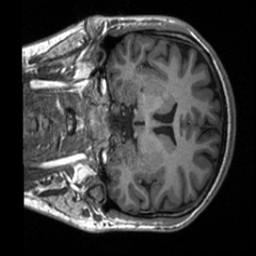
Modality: T1w
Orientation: coronal
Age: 21
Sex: female
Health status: healthy
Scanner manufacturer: siemens
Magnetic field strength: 3 T
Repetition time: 2 s
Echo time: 0.00232 s